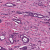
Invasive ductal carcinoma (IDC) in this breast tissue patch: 1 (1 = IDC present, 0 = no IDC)